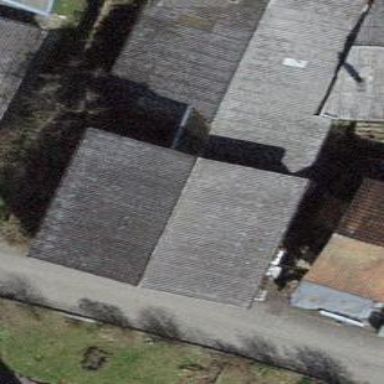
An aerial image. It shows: Building with tile roof.